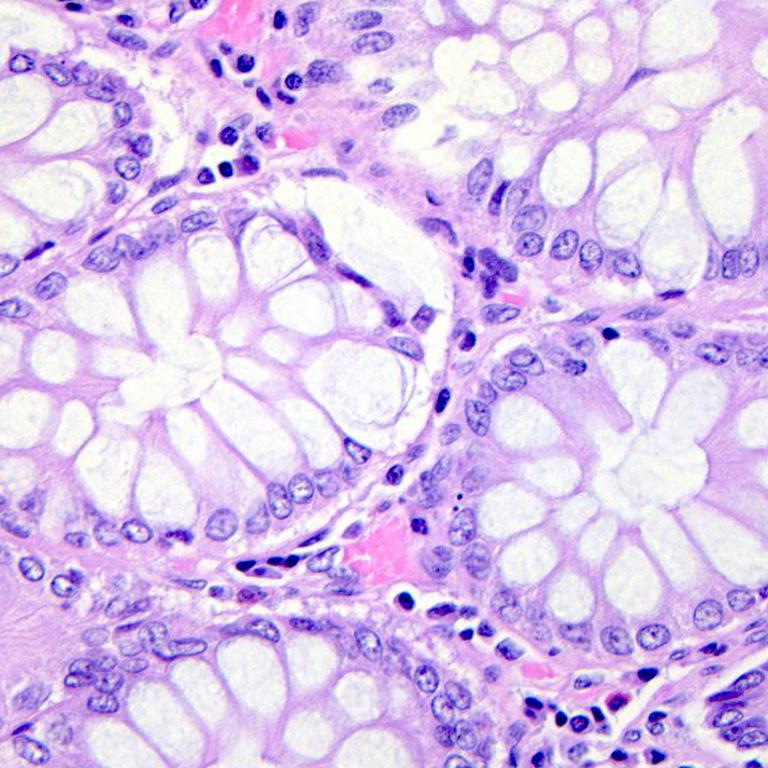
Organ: colon
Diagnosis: benign